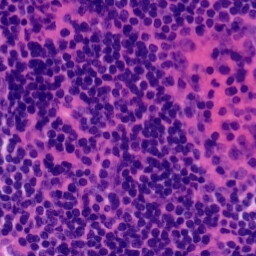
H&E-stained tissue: Tonsil